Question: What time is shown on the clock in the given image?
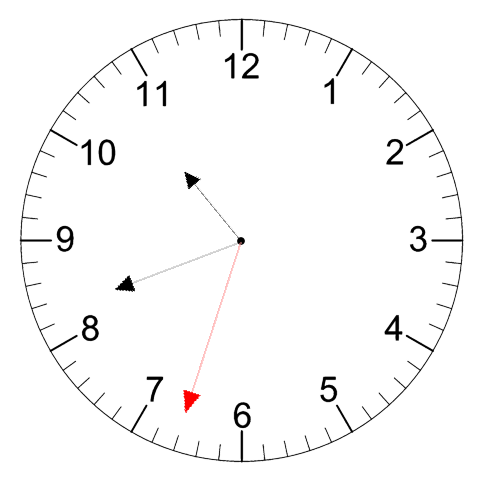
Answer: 10:41:33